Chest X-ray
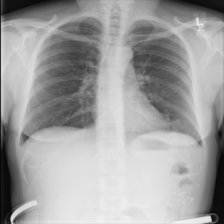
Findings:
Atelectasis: negative
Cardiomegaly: negative
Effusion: negative
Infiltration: positive
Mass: negative
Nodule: negative
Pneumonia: negative
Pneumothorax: negative
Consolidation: negative
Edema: negative
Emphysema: negative
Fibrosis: negative
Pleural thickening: negative
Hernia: negative